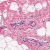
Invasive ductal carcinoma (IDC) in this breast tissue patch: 0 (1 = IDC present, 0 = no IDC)